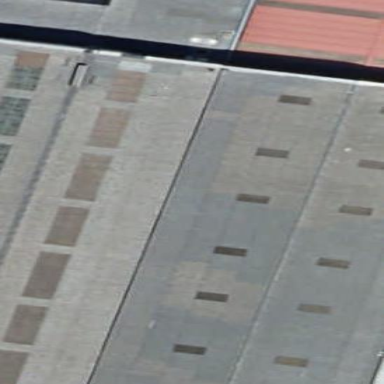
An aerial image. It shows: Warehouse.